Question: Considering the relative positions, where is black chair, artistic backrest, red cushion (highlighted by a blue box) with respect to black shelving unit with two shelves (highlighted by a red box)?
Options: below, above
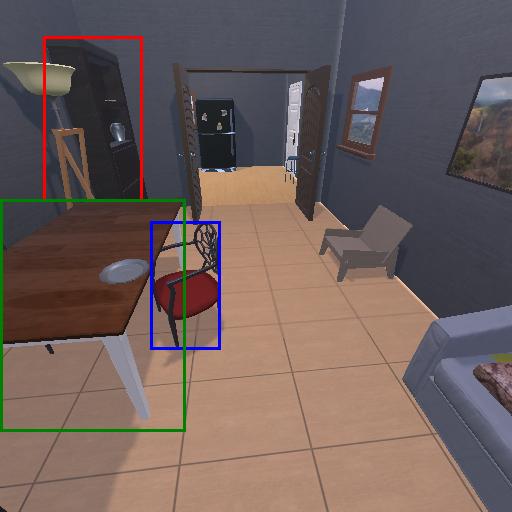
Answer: below